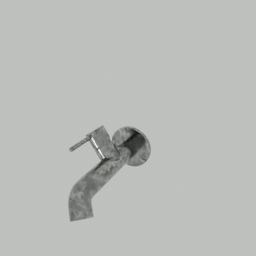
Label: appliances